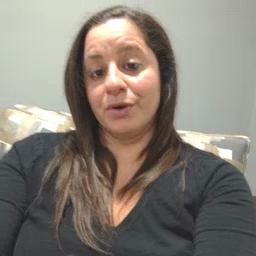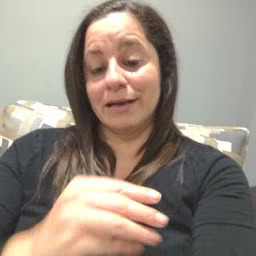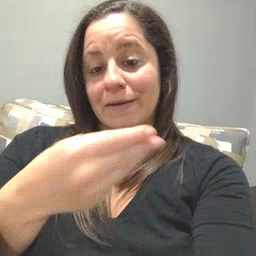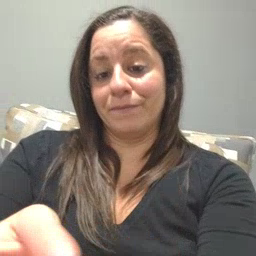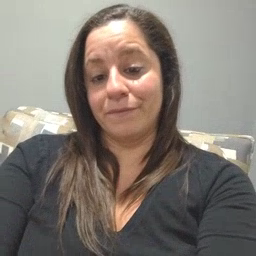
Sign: give